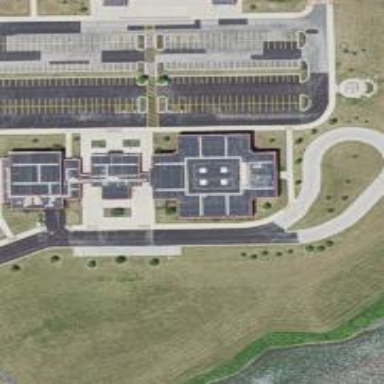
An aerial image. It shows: School.